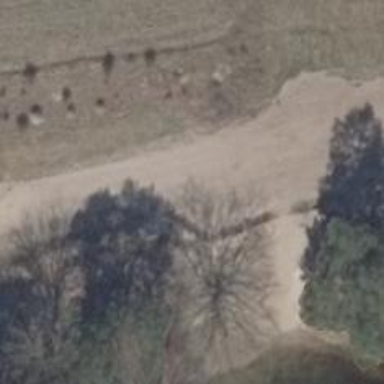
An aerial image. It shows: Residential road with sandy surface.